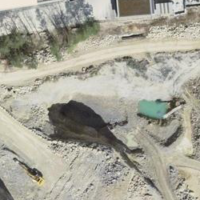
EUNIS habitat code: 56
Species observed at this site:
Alytes obstetricans